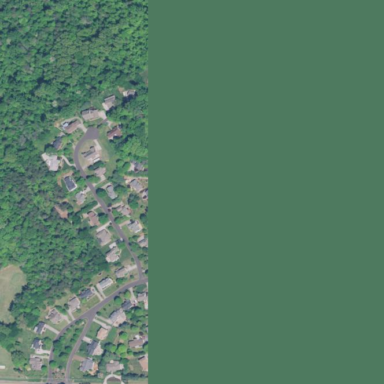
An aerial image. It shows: Residential area composed of single-family homes.